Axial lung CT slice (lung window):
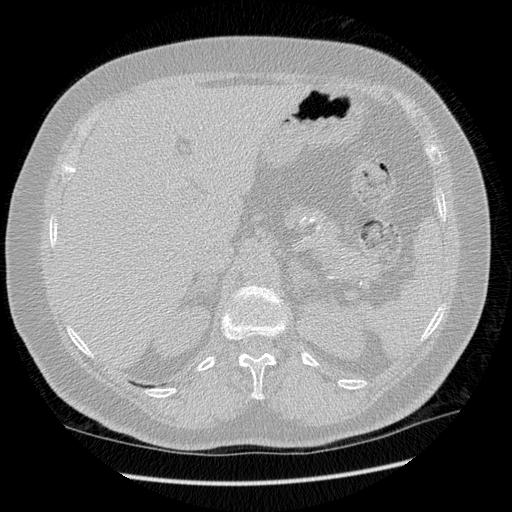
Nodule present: no